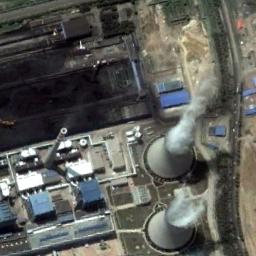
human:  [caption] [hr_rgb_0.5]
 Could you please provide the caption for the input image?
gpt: The thermal power station is on the grass next to some buildings with white mist above .

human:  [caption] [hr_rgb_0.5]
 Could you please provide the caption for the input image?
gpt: In the thermal power plant there are plants and machinery, two cooling towers emit steam, and a chimney emits smoke .

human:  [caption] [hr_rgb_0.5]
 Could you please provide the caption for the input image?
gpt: Many buildings of different shapes and sizes are beside the thermal power station .

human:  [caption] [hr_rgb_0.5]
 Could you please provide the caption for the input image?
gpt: Two thermal power stations are spraying smoke .

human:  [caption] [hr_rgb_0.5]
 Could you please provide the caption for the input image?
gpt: There are some buildings and two chimneys on the thermal power station .